Question: I have made a basic formula which calculates the number of staff required to process sales in any given hour on a typical working day.
Now I am trying to create a formula in Google sheets which checks the number of staff required to process the sales VS the actual number of staff who have been rostered on.
I have one row with the predicted hourly sales, one row with the number of staff required to process the sales, and one row with the actual number of staff rostered for every given hour.
I need to create a formula which checks the number of staff required vs the number of staff actually rostered:
- - -
I've searched this, but I am unable to find a suitable example / wrap my head around them and customize them to suit my needs.
I've got reasonable experience programming with PHP, Python, Java, and JavaScript, however, in this instance, I am strictly limited (by my employer) to creating a roster in Google sheets.
'''
=IF(F13 = "", "", IF(F15 = "", "", IF(F15 < F13, "Understaffed", IF(F15 >= F13, "Enough Staff", ELSEIF(F15 > (F13*1.3), "Too many staff")))))
'''
'''
=SWITCH(G15, G15 < G13, "Under", G15 >= G13, "Fine", G15 > G13*1.3, "Over")
'''
But they do not work correctly.
Can someone assist me in this? TIA

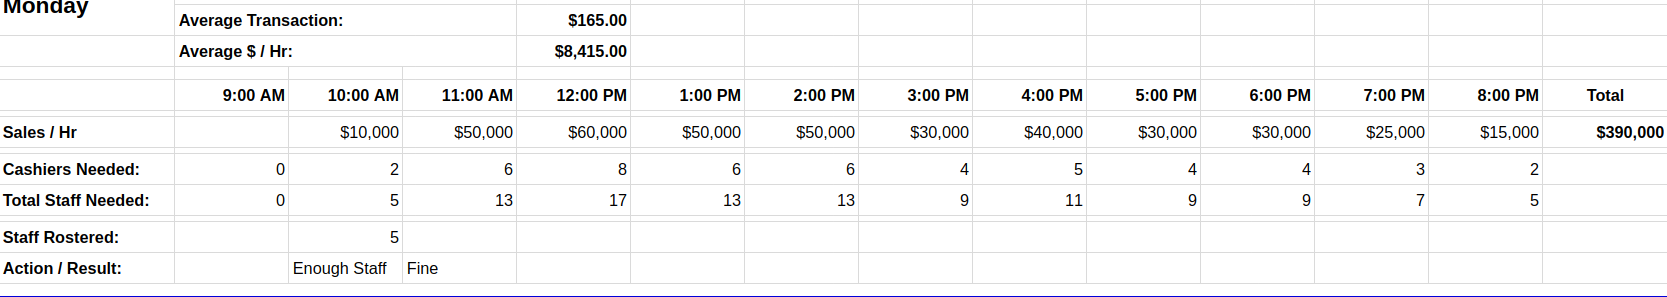
Answer: '''
=SWITCH(G15, G15 < G13, "Under", G15 >= G13, "Fine", G15 > G13*1.3, "Over")
'''
In your second SWITCH formula, the second condition is true for both the second and third condition and so the third condition is never reached. Flip the second and third condition placements.
'''
=if(count(F13, F15)=2, IFS(F15<F13, "under", F15>F13*1.3, "over", F15>=F13, "enough"), "")
'''
<URL>